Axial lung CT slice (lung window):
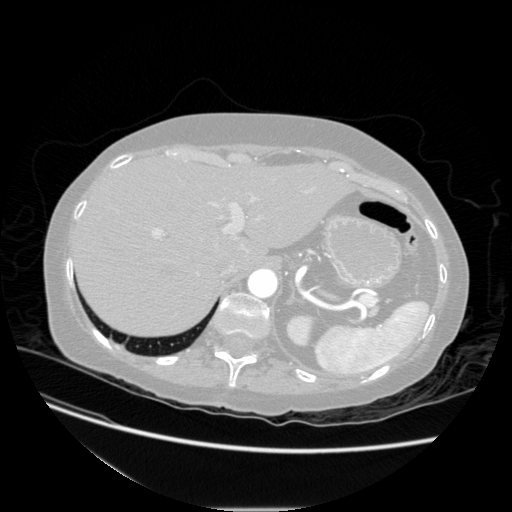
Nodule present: no